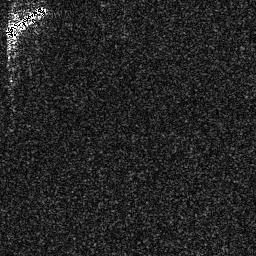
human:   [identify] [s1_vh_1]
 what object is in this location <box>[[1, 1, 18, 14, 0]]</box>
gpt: <ref>1 medium ship at the top left</ref>